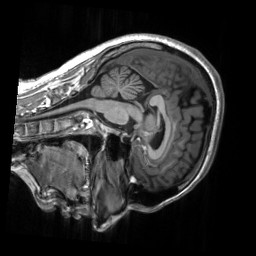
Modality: T1w
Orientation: sagittal
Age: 25
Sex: male
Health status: healthy
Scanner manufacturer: siemens
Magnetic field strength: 3 T
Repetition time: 2.53 s
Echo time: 0.00219 s